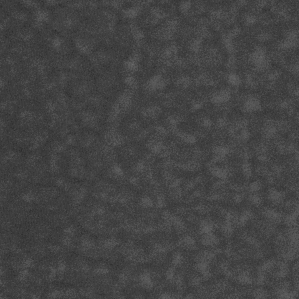
Label: frost